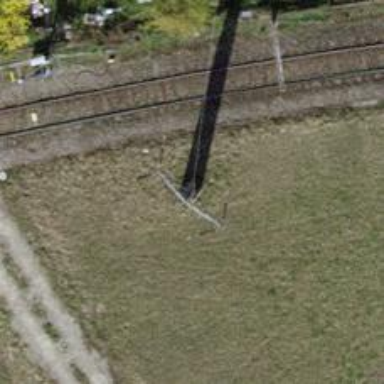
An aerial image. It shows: Power pole.